Interaction volume radius: 10 \u00c5
Interaction volume height: 30 \u00c5
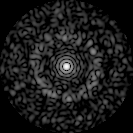
Disorder parameter: 0.8434